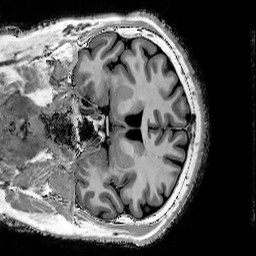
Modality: T1w
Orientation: coronal
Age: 53
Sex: male
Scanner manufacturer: siemens
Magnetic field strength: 3 T
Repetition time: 5 s
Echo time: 0.00298 s